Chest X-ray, PA view. Patient: 35 years old, sex M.
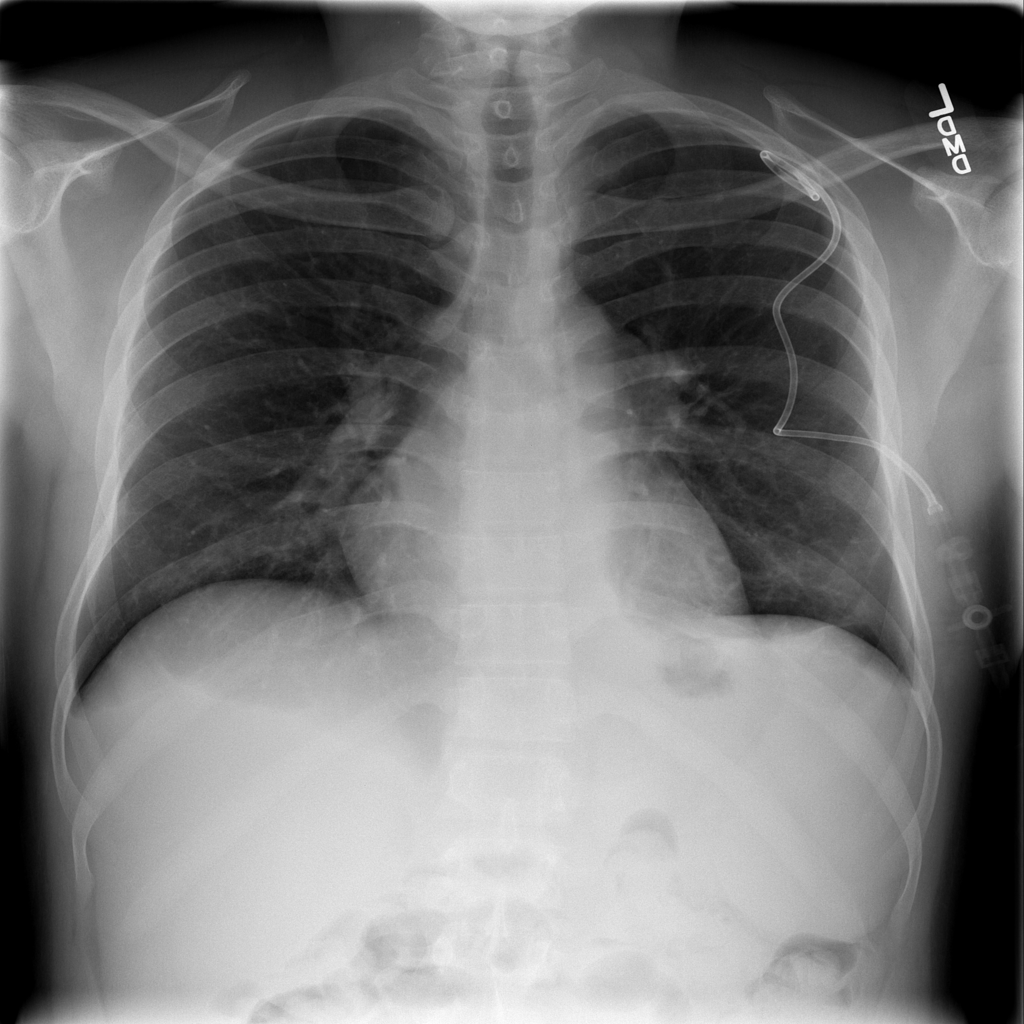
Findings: Atelectasis, Pneumothorax